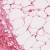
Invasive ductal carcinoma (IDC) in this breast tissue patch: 0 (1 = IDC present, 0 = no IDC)